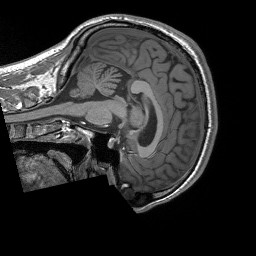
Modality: T1w
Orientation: sagittal
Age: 32
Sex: male
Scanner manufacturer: siemens
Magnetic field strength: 3 T
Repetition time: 1.9 s
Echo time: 0.00243 s